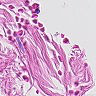
Metastatic tissue present: no